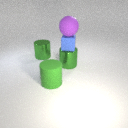
large green metal cylinder to the right of large green metal cylinder